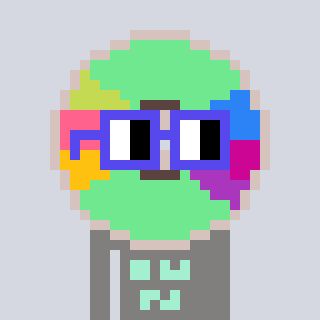
a pixel art character with square blue glasses, a cd-shaped head and a bluegrey-colored body on a cool background